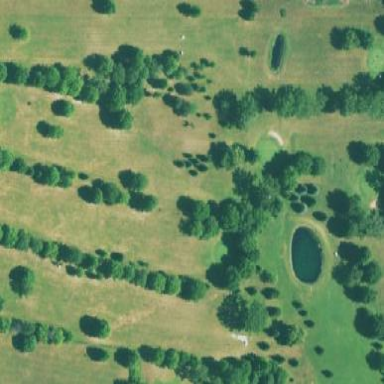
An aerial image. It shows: Golf course.